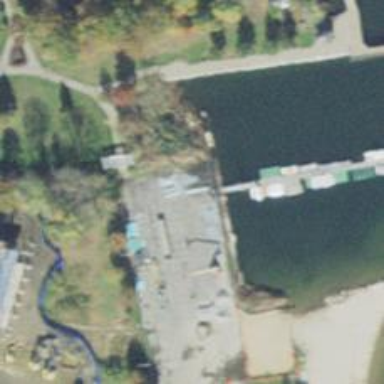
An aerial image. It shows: Man-made pier.